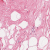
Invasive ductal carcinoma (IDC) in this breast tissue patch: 0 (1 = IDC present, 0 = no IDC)